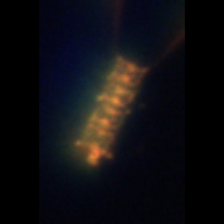
Taxon: Chaetoceros
Group: Diatoms